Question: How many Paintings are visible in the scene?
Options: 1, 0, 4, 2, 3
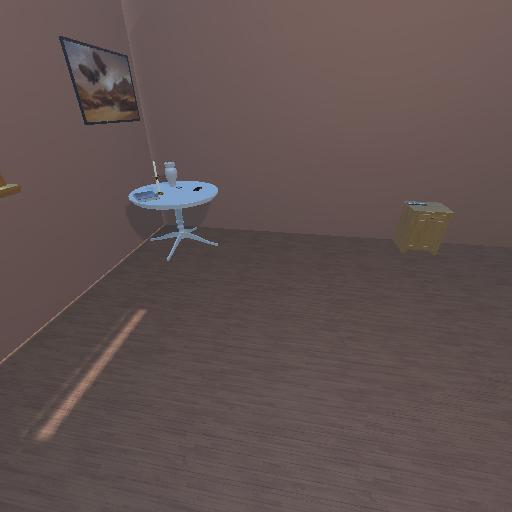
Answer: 1